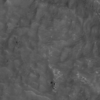
Label: not_dusty